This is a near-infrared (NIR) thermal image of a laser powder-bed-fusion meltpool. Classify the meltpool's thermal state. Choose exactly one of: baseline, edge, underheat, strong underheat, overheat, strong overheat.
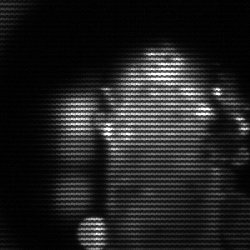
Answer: strong underheat